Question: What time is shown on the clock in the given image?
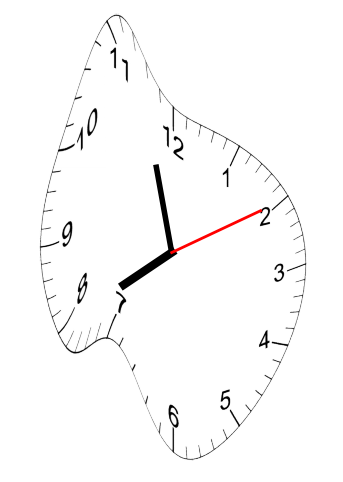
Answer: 07:57:10